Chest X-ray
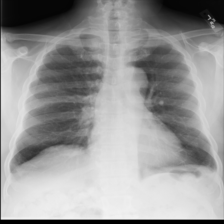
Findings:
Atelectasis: negative
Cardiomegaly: negative
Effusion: negative
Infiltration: negative
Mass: negative
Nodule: negative
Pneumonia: negative
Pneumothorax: negative
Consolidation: negative
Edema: negative
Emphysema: negative
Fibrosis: negative
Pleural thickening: negative
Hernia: negative